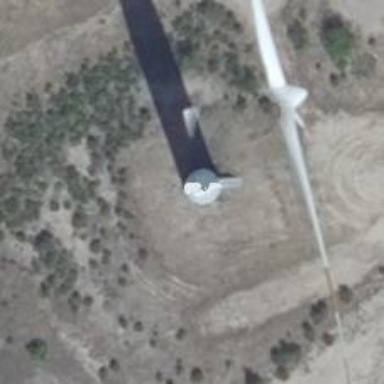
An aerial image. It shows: Wind power generator with wind turbines.